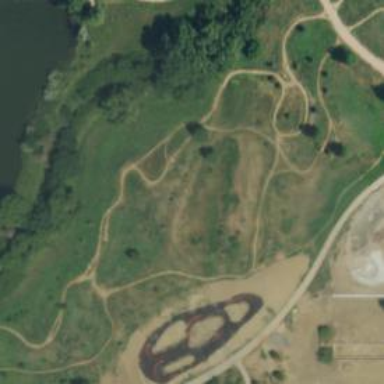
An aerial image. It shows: Cycling track designated as cycleway. It is leisure land for cycling activities.